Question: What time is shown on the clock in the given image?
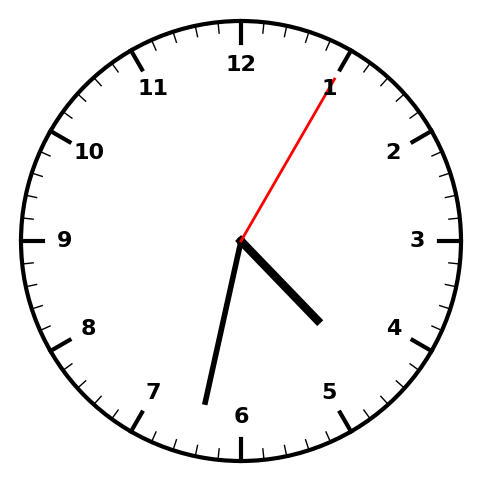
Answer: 04:32:05